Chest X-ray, PA view. Patient: 50 years old, sex M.
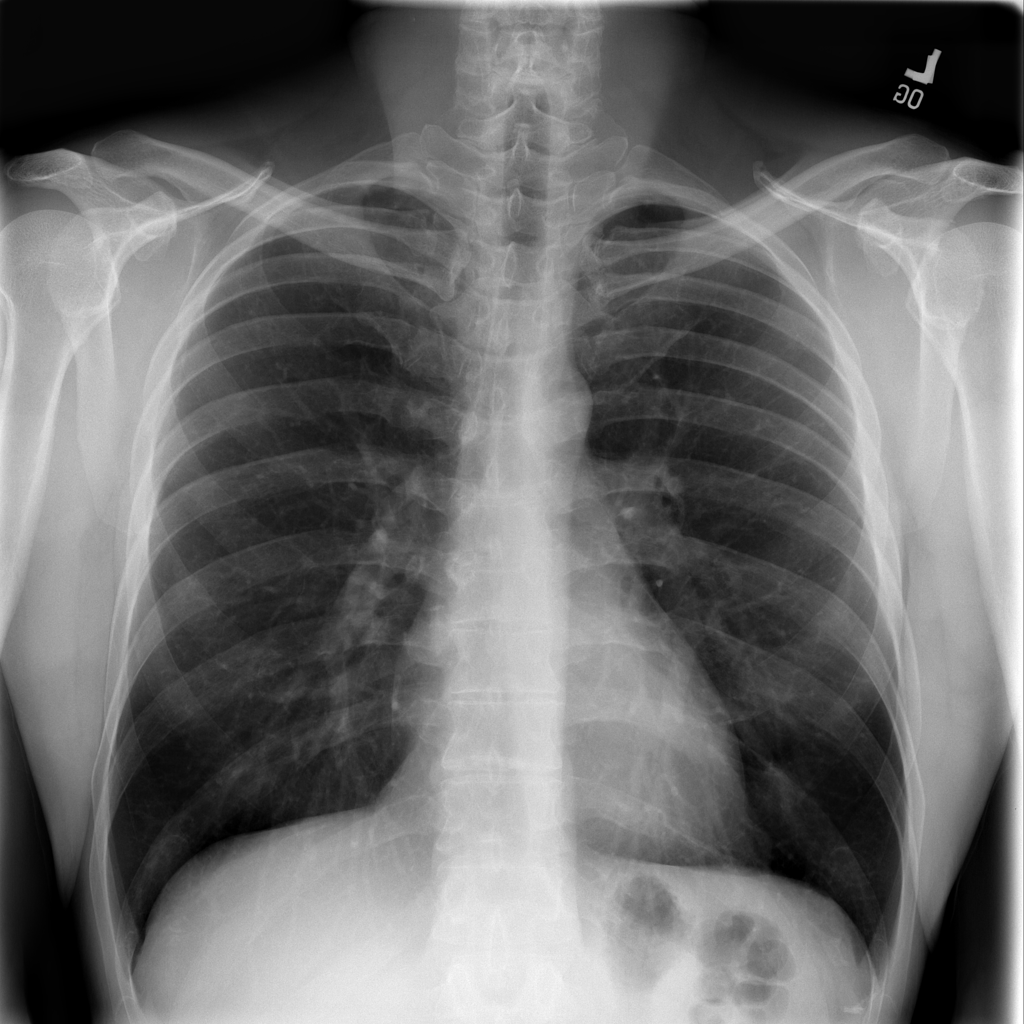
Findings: No Finding